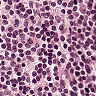
Metastatic tissue present: no